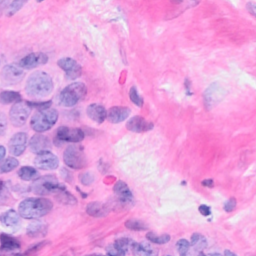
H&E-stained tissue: Breast